Question: Xcode gets error which you can see below

Smaato framework is Objective-C written framework but I use only Swift in my project. How can I manage this problem (I have only dragged and dropped Smaato framework to Xcode project space and checked that it works with import line)?
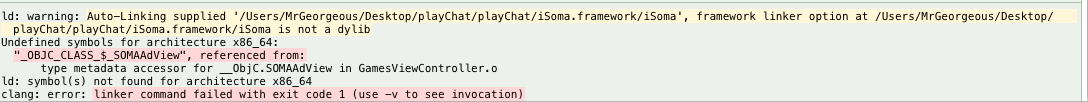
Answer: check whether you have added following frameworks:
UIKit,Foundation,StoreKit,CoreTelephony,SystemConfiguration,MessageUI,AdSupport,QuartzCore,CoreLocation,CoreImage,CoreFoundation,EventKit